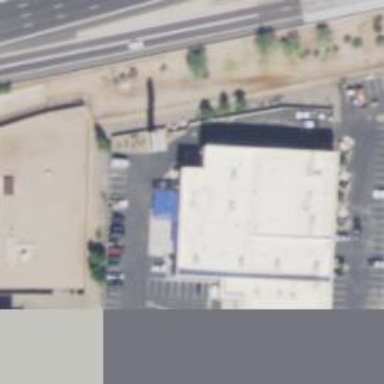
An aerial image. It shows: Car rental service.